Question: I have number of CR records and DR records against the same id ,
I need to check sum of DR amount matches with the sum of CR amount for the same id if CR matches with DR then display Balanced column as "Y" else "N"
Required Result: Balanced" column value 'Y' if the Credit and Debit amt column matches and 'N' if they mismatch
Note: single query is needed for this:

As shown in above screen grab red highlighted result is required .
Script is given below :
'''
USE [data]
GO
/****** Object: Table [dbo].[BankData] Script Date: 04-05-2018 3.54.46 PM ******/
SET ANSI_NULLS ON
GO
SET QUOTED_IDENTIFIER ON
GO
SET ANSI_PADDING ON
GO
CREATE TABLE [dbo].[BankData](
[ID] [int] NOT NULL,
<URL> NULL,
<URL> NULL,
<URL> NULL,
[TransId] [int] IDENTITY(1,1) NOT NULL,
[CustId] [int] NULL
) ON [PRIMARY]
GO
SET ANSI_PADDING OFF
GO
/****** Object: Table [dbo].[Customer] Script Date: 04-05-2018 3.54.46 PM ******/
SET ANSI_NULLS ON
GO
SET QUOTED_IDENTIFIER ON
GO
CREATE TABLE [dbo].[Customer](
[CustId] [int] NULL,
<URL> NULL
) ON [PRIMARY]
GO
SET IDENTITY_INSERT [dbo].[BankData] ON
INSERT [dbo].[BankData] ([ID], [Name], [Amt], [Type], [TransId], [CustId]) VALUES (1, N'YASH ', CAST(300 AS Decimal(18, 0)), N'DR ', 1, 1)
INSERT [dbo].[BankData] ([ID], [Name], [Amt], [Type], [TransId], [CustId]) VALUES (1, N'YASH ', CAST(300 AS Decimal(18, 0)), N'CR ', 2, 1)
INSERT [dbo].[BankData] ([ID], [Name], [Amt], [Type], [TransId], [CustId]) VALUES (2, N'FALE ', CAST(120 AS Decimal(18, 0)), N'DR ', 3, 2)
INSERT [dbo].[BankData] ([ID], [Name], [Amt], [Type], [TransId], [CustId]) VALUES (2, N'FALE ', CAST(140 AS Decimal(18, 0)), N'CR ', 4, 2)
INSERT [dbo].[BankData] ([ID], [Name], [Amt], [Type], [TransId], [CustId]) VALUES (3, N'RAHUL ', CAST(100 AS Decimal(18, 0)), N'CR ', 5, 3)
INSERT [dbo].[BankData] ([ID], [Name], [Amt], [Type], [TransId], [CustId]) VALUES (3, N'RAHUL ', CAST(100 AS Decimal(18, 0)), N'DR ', 6, 3)
INSERT [dbo].[BankData] ([ID], [Name], [Amt], [Type], [TransId], [CustId]) VALUES (4, N'DINESH ', CAST(900 AS Decimal(18, 0)), N'CR ', 7, 4)
INSERT [dbo].[BankData] ([ID], [Name], [Amt], [Type], [TransId], [CustId]) VALUES (4, N'DINESH ', CAST(900 AS Decimal(18, 0)), N'DR ', 8, 4)
INSERT [dbo].[BankData] ([ID], [Name], [Amt], [Type], [TransId], [CustId]) VALUES (2, N'FALE ', CAST(30 AS Decimal(18, 0)), N'DR ', 9, 2)
INSERT [dbo].[BankData] ([ID], [Name], [Amt], [Type], [TransId], [CustId]) VALUES (2, N'FALE ', CAST(130 AS Decimal(18, 0)), N'DR ', 10, 2)
SET IDENTITY_INSERT [dbo].[BankData] OFF
INSERT [dbo].[Customer] ([CustId], [Address]) VALUES (1, N'Mumbai')
INSERT [dbo].[Customer] ([CustId], [Address]) VALUES (2, N'Delhi')
INSERT [dbo].[Customer] ([CustId], [Address]) VALUES (3, N'Pune')
INSERT [dbo].[Customer] ([CustId], [Address]) VALUES (4, N'Banglore')
INSERT [dbo].[Customer] ([CustId], [Address]) VALUES (5, N'Surat')
'''
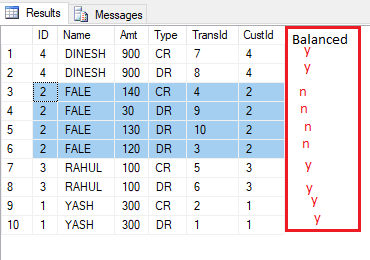
Answer: If 2012+, this is a small matter using the window function 'sum() over'
'''
Select *
,Balanced = IIF(sum(Amt * IIF([Type]='CR',-1,1)) over (Partition By ID) =0,'Y','N')
from [BankData]
'''
'''
ID Name Amt Type TransId CustId Balanced
1 YASH 300 DR 1 1 Y
1 YASH 300 CR 2 1 Y
2 FALE 120 DR 3 2 N
2 FALE 140 CR 4 2 N
2 FALE 30 DR 9 2 N
2 FALE 130 DR 10 2 N
3 RAHUL 100 CR 5 3 Y
3 RAHUL 100 DR 6 3 Y
4 DINESH 900 CR 7 4 Y
4 DINESH 900 DR 8 4 Y
'''